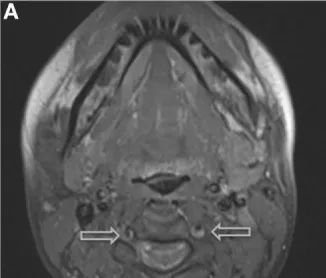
Additional MRI imaging indicating mural hematomas within the right.
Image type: radiology (mri)